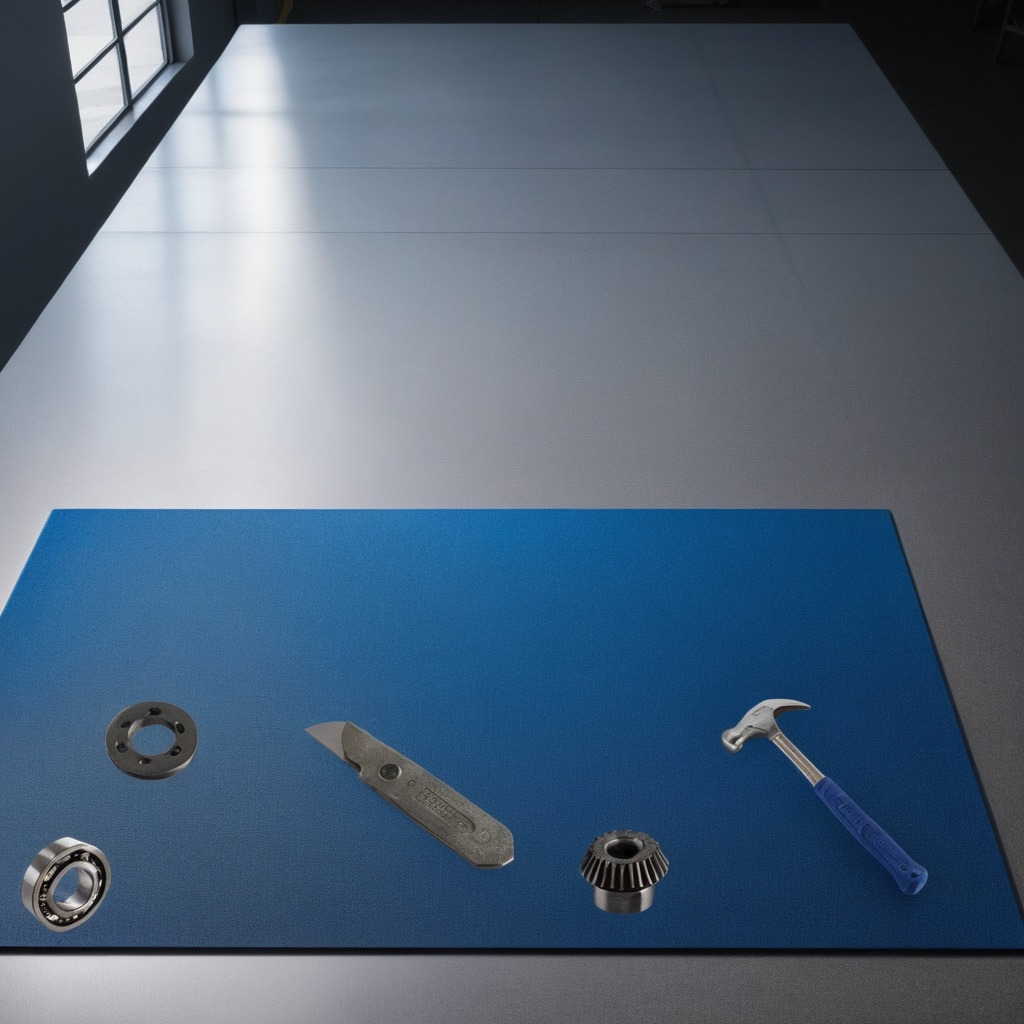
A metal ball bearing, a steel gear with teeth, a utility knife, a flat metal washer, and a hammer are lying on a clean granite tabletop covered with a blue rubber mat inside a workshop under bright overhead lighting crisp shadows high clarity worn but beneath the mat